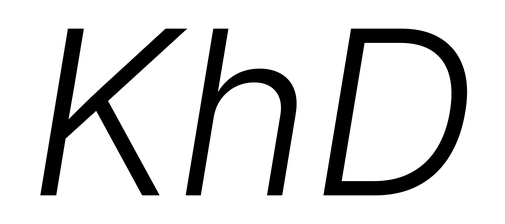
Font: Inter-Italic_Light_Italic